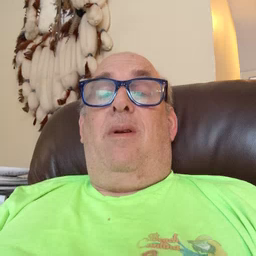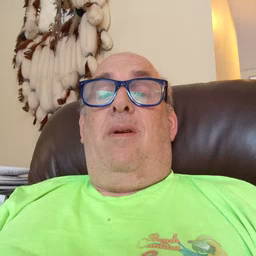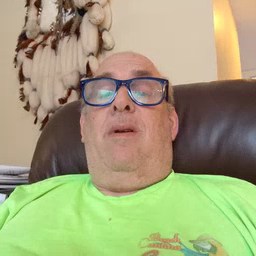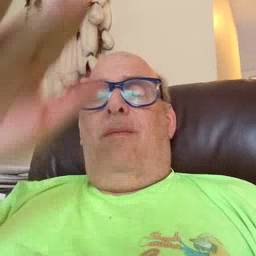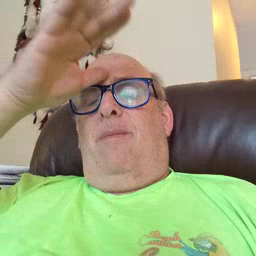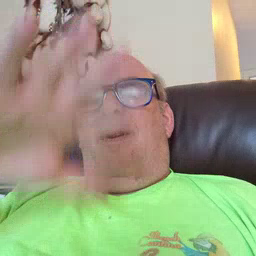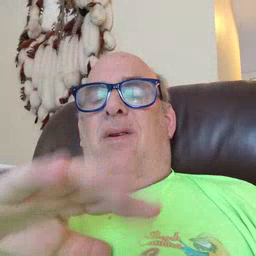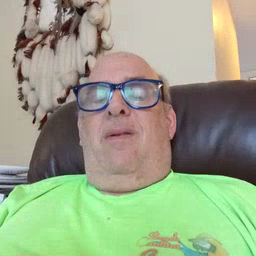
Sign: man